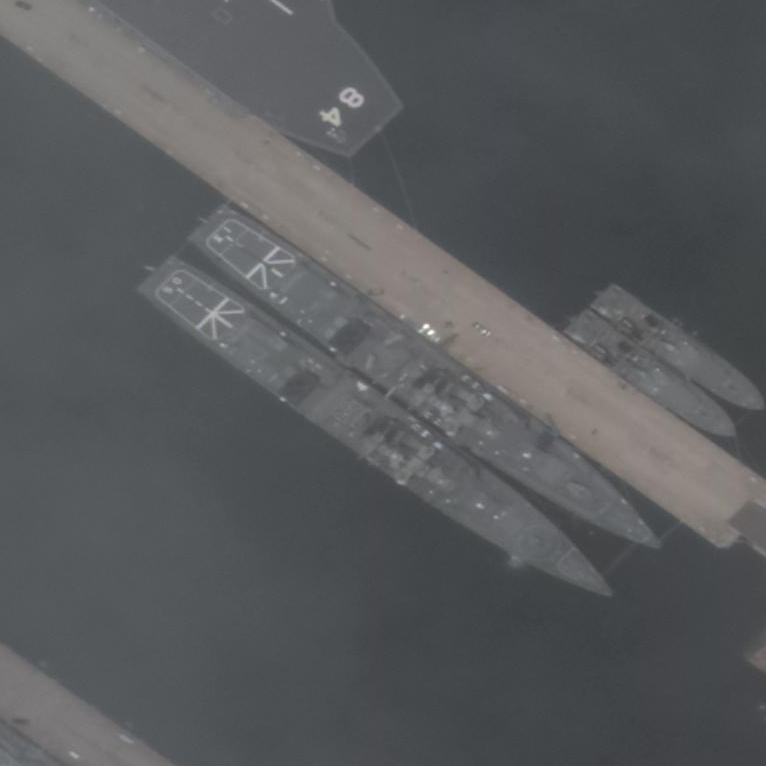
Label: cruiser